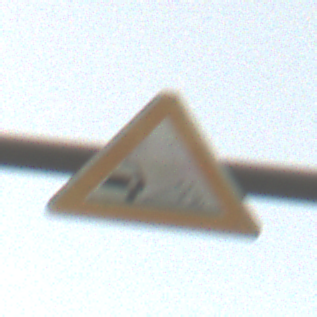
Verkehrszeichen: SplittSchotter
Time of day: SunriseSunset
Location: Outdoor (RoadRail)
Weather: Clear
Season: NotSpecified
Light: Natural